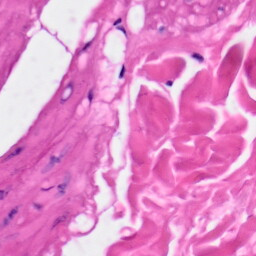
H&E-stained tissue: Skin